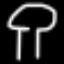
Label: mushroom